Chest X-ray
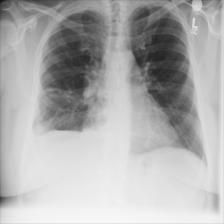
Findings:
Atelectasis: negative
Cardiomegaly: negative
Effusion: negative
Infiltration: negative
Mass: negative
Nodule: negative
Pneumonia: negative
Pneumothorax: negative
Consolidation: negative
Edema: negative
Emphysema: negative
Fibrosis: negative
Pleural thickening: negative
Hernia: negative